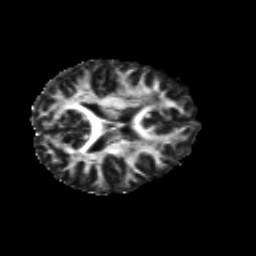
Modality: FA
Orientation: axial
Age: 19
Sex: female
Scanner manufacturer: siemens
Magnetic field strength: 3 T
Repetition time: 8.8 s
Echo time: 0.085 s